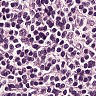
Metastatic tissue present: no